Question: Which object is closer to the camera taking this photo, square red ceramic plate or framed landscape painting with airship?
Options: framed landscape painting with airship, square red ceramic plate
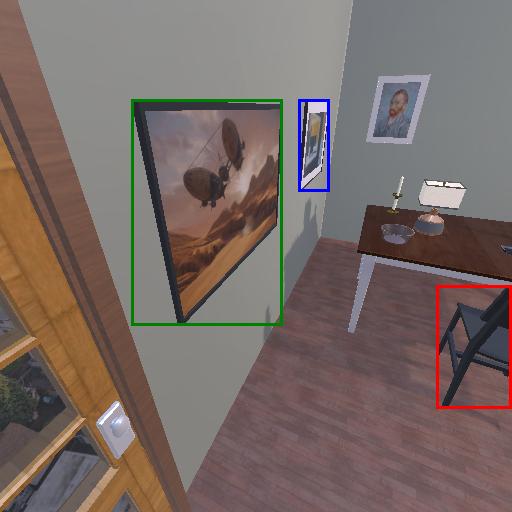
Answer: framed landscape painting with airship